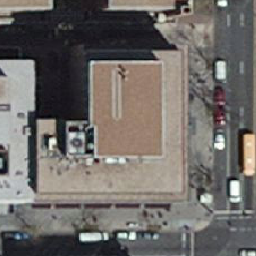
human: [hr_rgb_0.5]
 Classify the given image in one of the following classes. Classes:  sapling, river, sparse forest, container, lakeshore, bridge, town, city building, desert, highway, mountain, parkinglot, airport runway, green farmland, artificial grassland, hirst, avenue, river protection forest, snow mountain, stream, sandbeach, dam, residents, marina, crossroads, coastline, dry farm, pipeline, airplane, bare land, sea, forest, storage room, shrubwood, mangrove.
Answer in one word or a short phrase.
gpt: city building